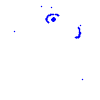
Particle: kaon